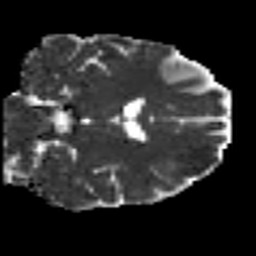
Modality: MD
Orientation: coronal
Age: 45
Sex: female
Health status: healthy
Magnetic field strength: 3 T
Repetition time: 8.4 s
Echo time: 0.0926 s